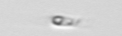
Label: flagellate_morphotype3